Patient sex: M
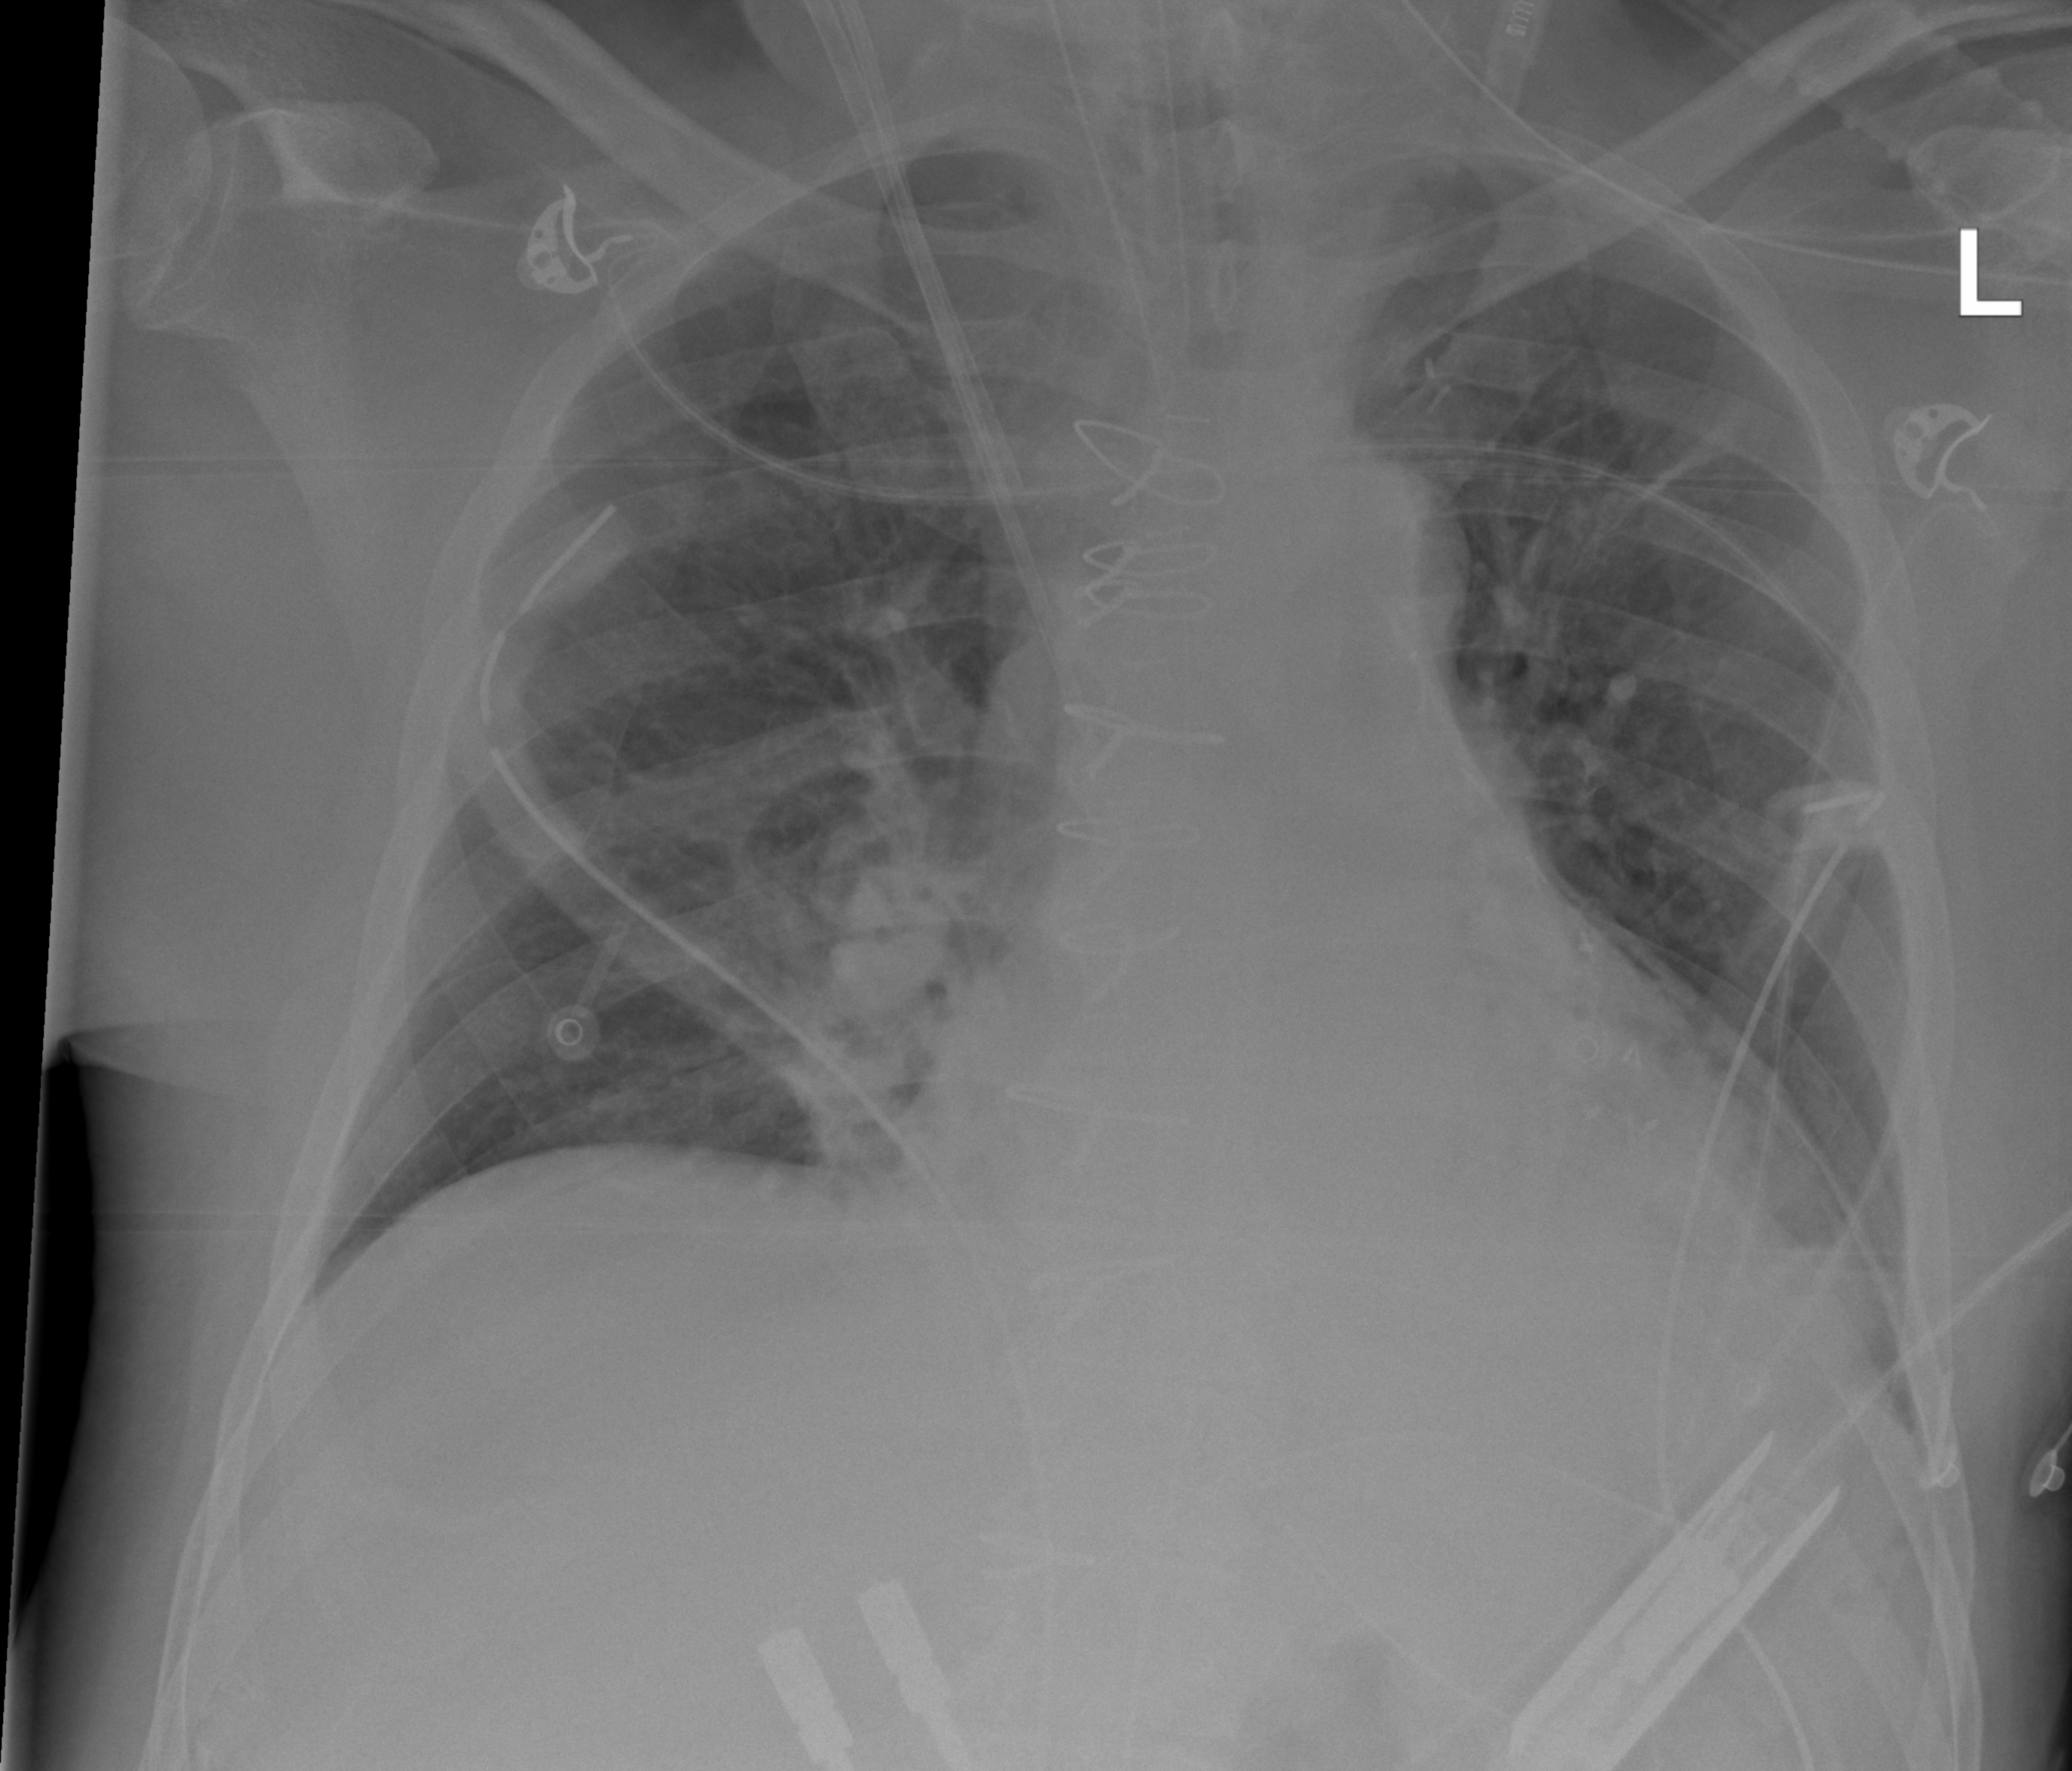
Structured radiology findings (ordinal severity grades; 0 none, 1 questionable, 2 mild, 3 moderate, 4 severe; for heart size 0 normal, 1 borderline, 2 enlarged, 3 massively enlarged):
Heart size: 2
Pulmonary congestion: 2
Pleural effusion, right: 0
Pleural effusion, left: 2
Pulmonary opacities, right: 2
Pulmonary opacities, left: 2
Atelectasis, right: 0
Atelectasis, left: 2